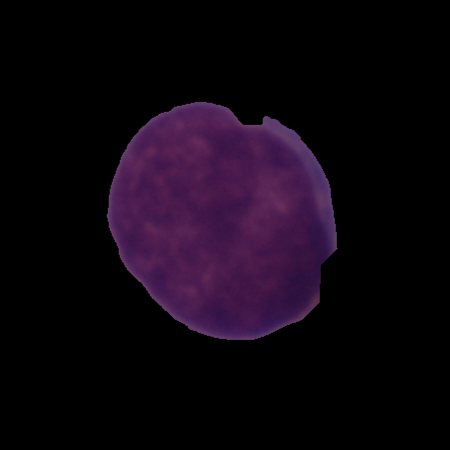
Label: cancer